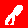
Digit: 8